Question: I have a JTable with 3 columns:
'''
- No. #
- Name
- PhoneNumber
'''
I want to make specific width for each column as follows:

and I want the JTable able to update the widths of its columns dynamically if needed (for example, inserting large number in the column '#') and keeping same style of the JTable
I solved the first issue, using this code:
'''
myTable.getColumnModel().getColumn(columnNumber).setPreferredWidth(columnWidth);
'''
but I didn't success to make myTable to update the widths dynamically ONLY if the current width of the column doesn't fit its contents. Can you help me solving this issue?
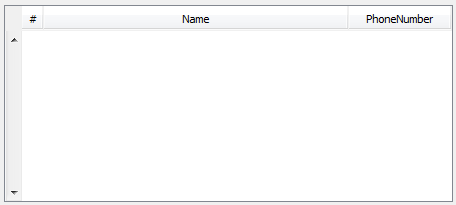
Answer: Here I found my answer: <URL>
The idea is to check some rows' content length to adjust the column width.
In the article, the author provided a full code in a downloadable java file.
'''
JTable table = new JTable( ... );
table.setAutoResizeMode( JTable.AUTO_RESIZE_OFF );
for (int column = 0; column < table.getColumnCount(); column++)
{
TableColumn tableColumn = table.getColumnModel().getColumn(column);
int preferredWidth = tableColumn.getMinWidth();
int maxWidth = tableColumn.getMaxWidth();
for (int row = 0; row < table.getRowCount(); row++)
{
TableCellRenderer cellRenderer = table.getCellRenderer(row, column);
Component c = table.prepareRenderer(cellRenderer, row, column);
int width = c.getPreferredSize().width + table.getIntercellSpacing().width;
preferredWidth = Math.max(preferredWidth, width);
// We've exceeded the maximum width, no need to check other rows
if (preferredWidth >= maxWidth)
{
preferredWidth = maxWidth;
break;
}
}
tableColumn.setPreferredWidth( preferredWidth );
}
'''